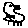
Label: bird